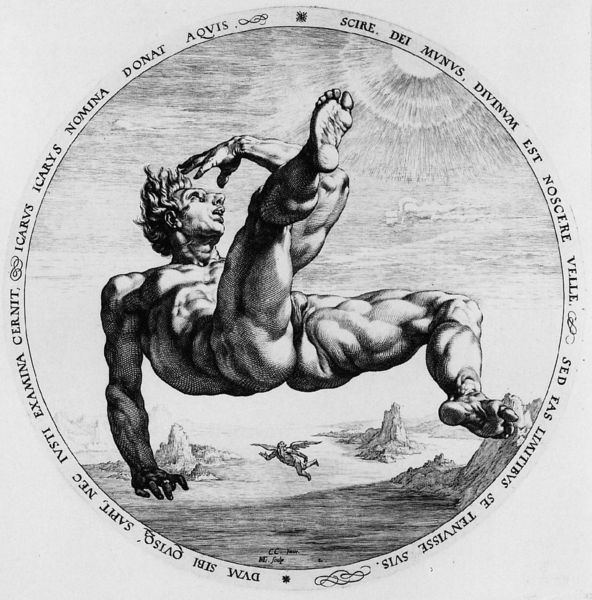
Titel: The four Falling Disgracers: Icarus; Ikarus
Künstler: Hendrik Goltzius
Institution: Amsterdam, Rijksmuseum, Rijksprentenkabinet
Schlagwörter: flügel, fuß, hand, himmel, mann, meer, nackt, wasser, landschaft, jung, hände, sonne, haare, vater, fliegen, rund, engel, beine, schrift, berge, füsse, muskeln, fallen, strahlen, flug, stich, griechen, griechisch, sage, fall, sturz, sohn, waser, stürzen, latein, umschrift, schmelzen, fallender, ikarus, blendung, abstürzen, spieengel